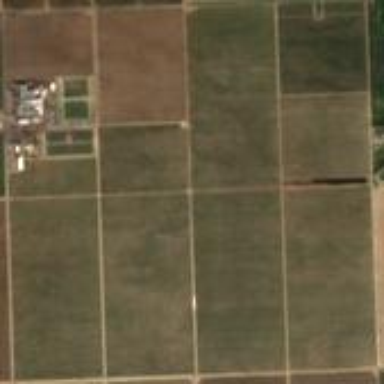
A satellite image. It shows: Vineyard with field cropland.